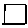
Label: square